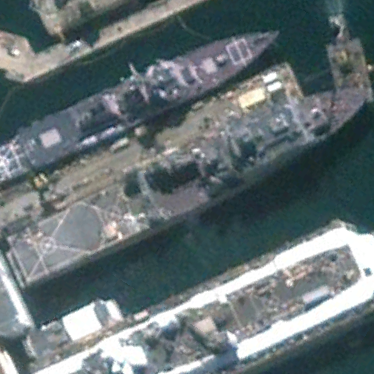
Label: combat